Interaction volume radius: 5 \u00c5
Interaction volume height: 10 \u00c5
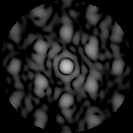
Disorder parameter: 0.409